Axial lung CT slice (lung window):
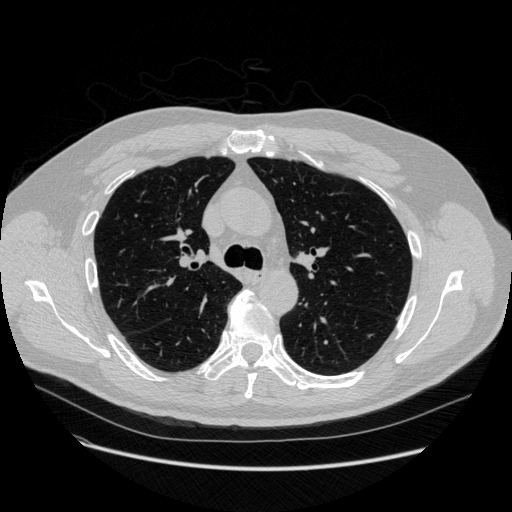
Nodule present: no